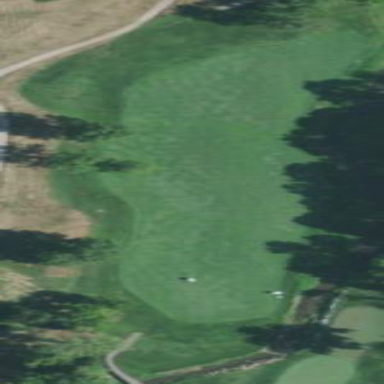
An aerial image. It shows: Golf rough area.